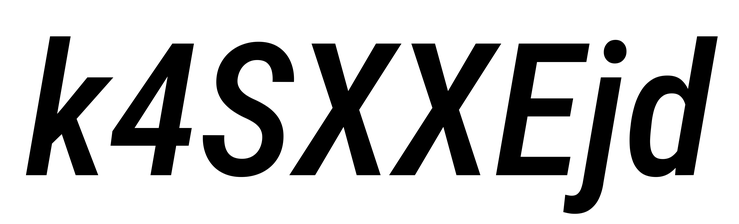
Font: Roboto-Italic_Condensed_Medium_Italic